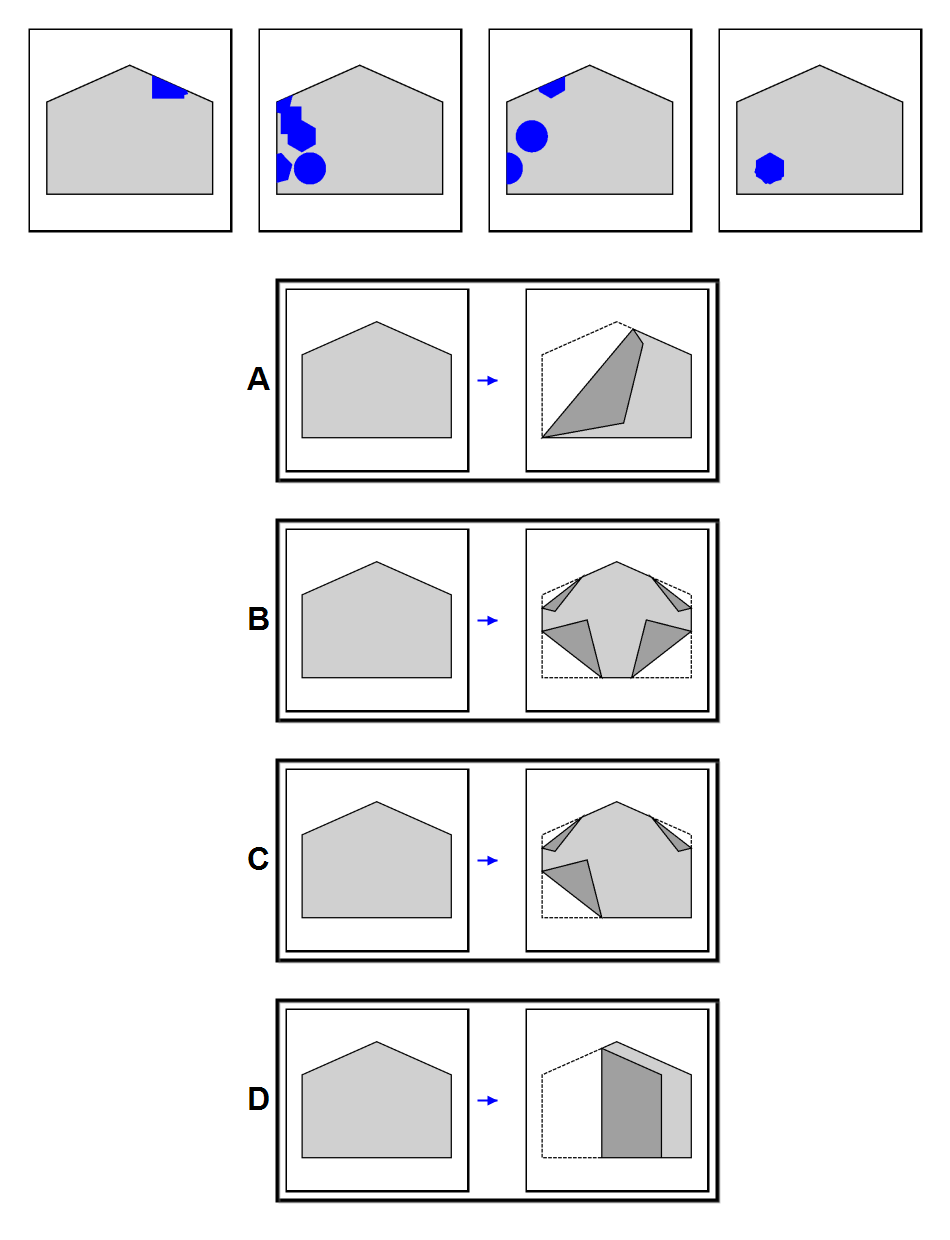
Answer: C